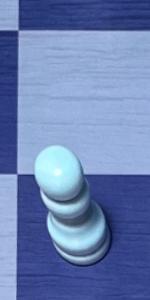
Label: Pawn_White